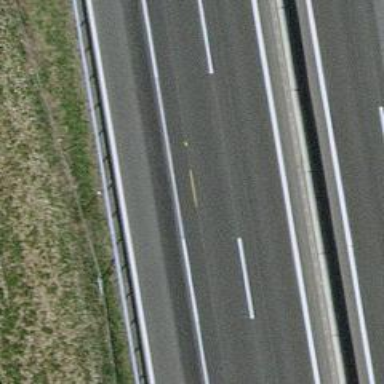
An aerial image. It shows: Motorway.